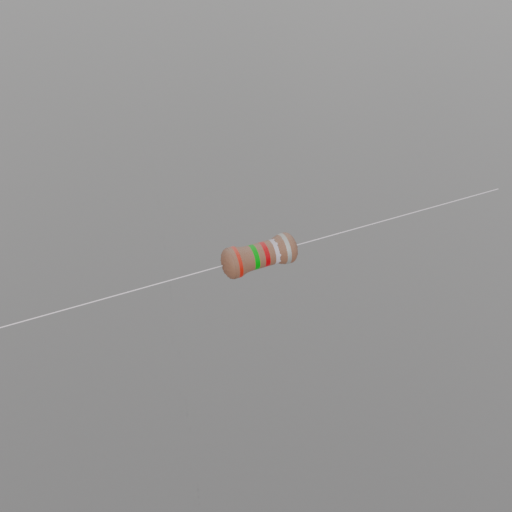
Resistor colour bands (in order): red, green, red, silver, silver